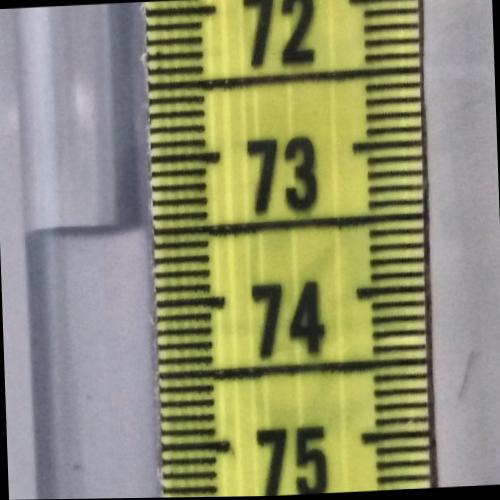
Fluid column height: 73.5 cm